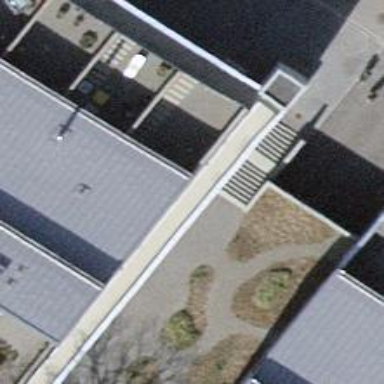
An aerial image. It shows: Set of steps on the road.